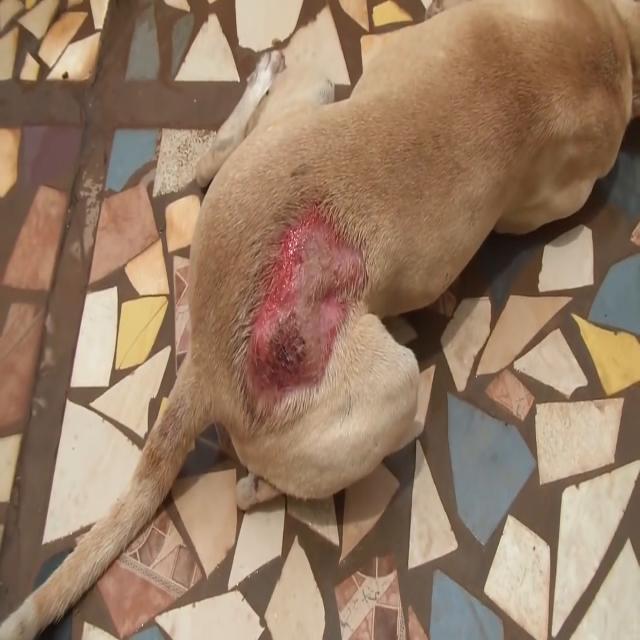
Canine dermatitis — inflammation of the skin presenting with erythema, pruritus, papules, and excoriation. May be allergic, contact, or atopic in origin.